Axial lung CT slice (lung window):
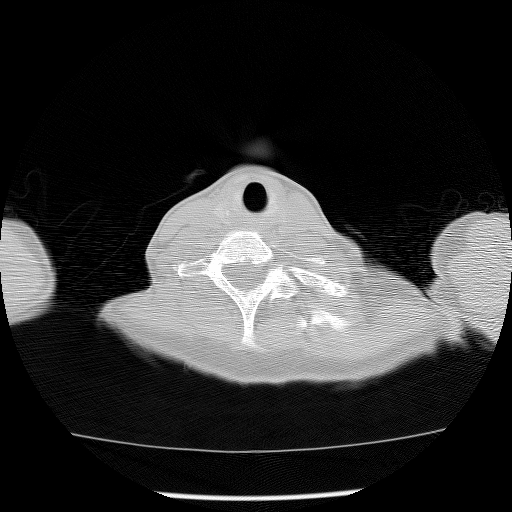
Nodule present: no